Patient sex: M
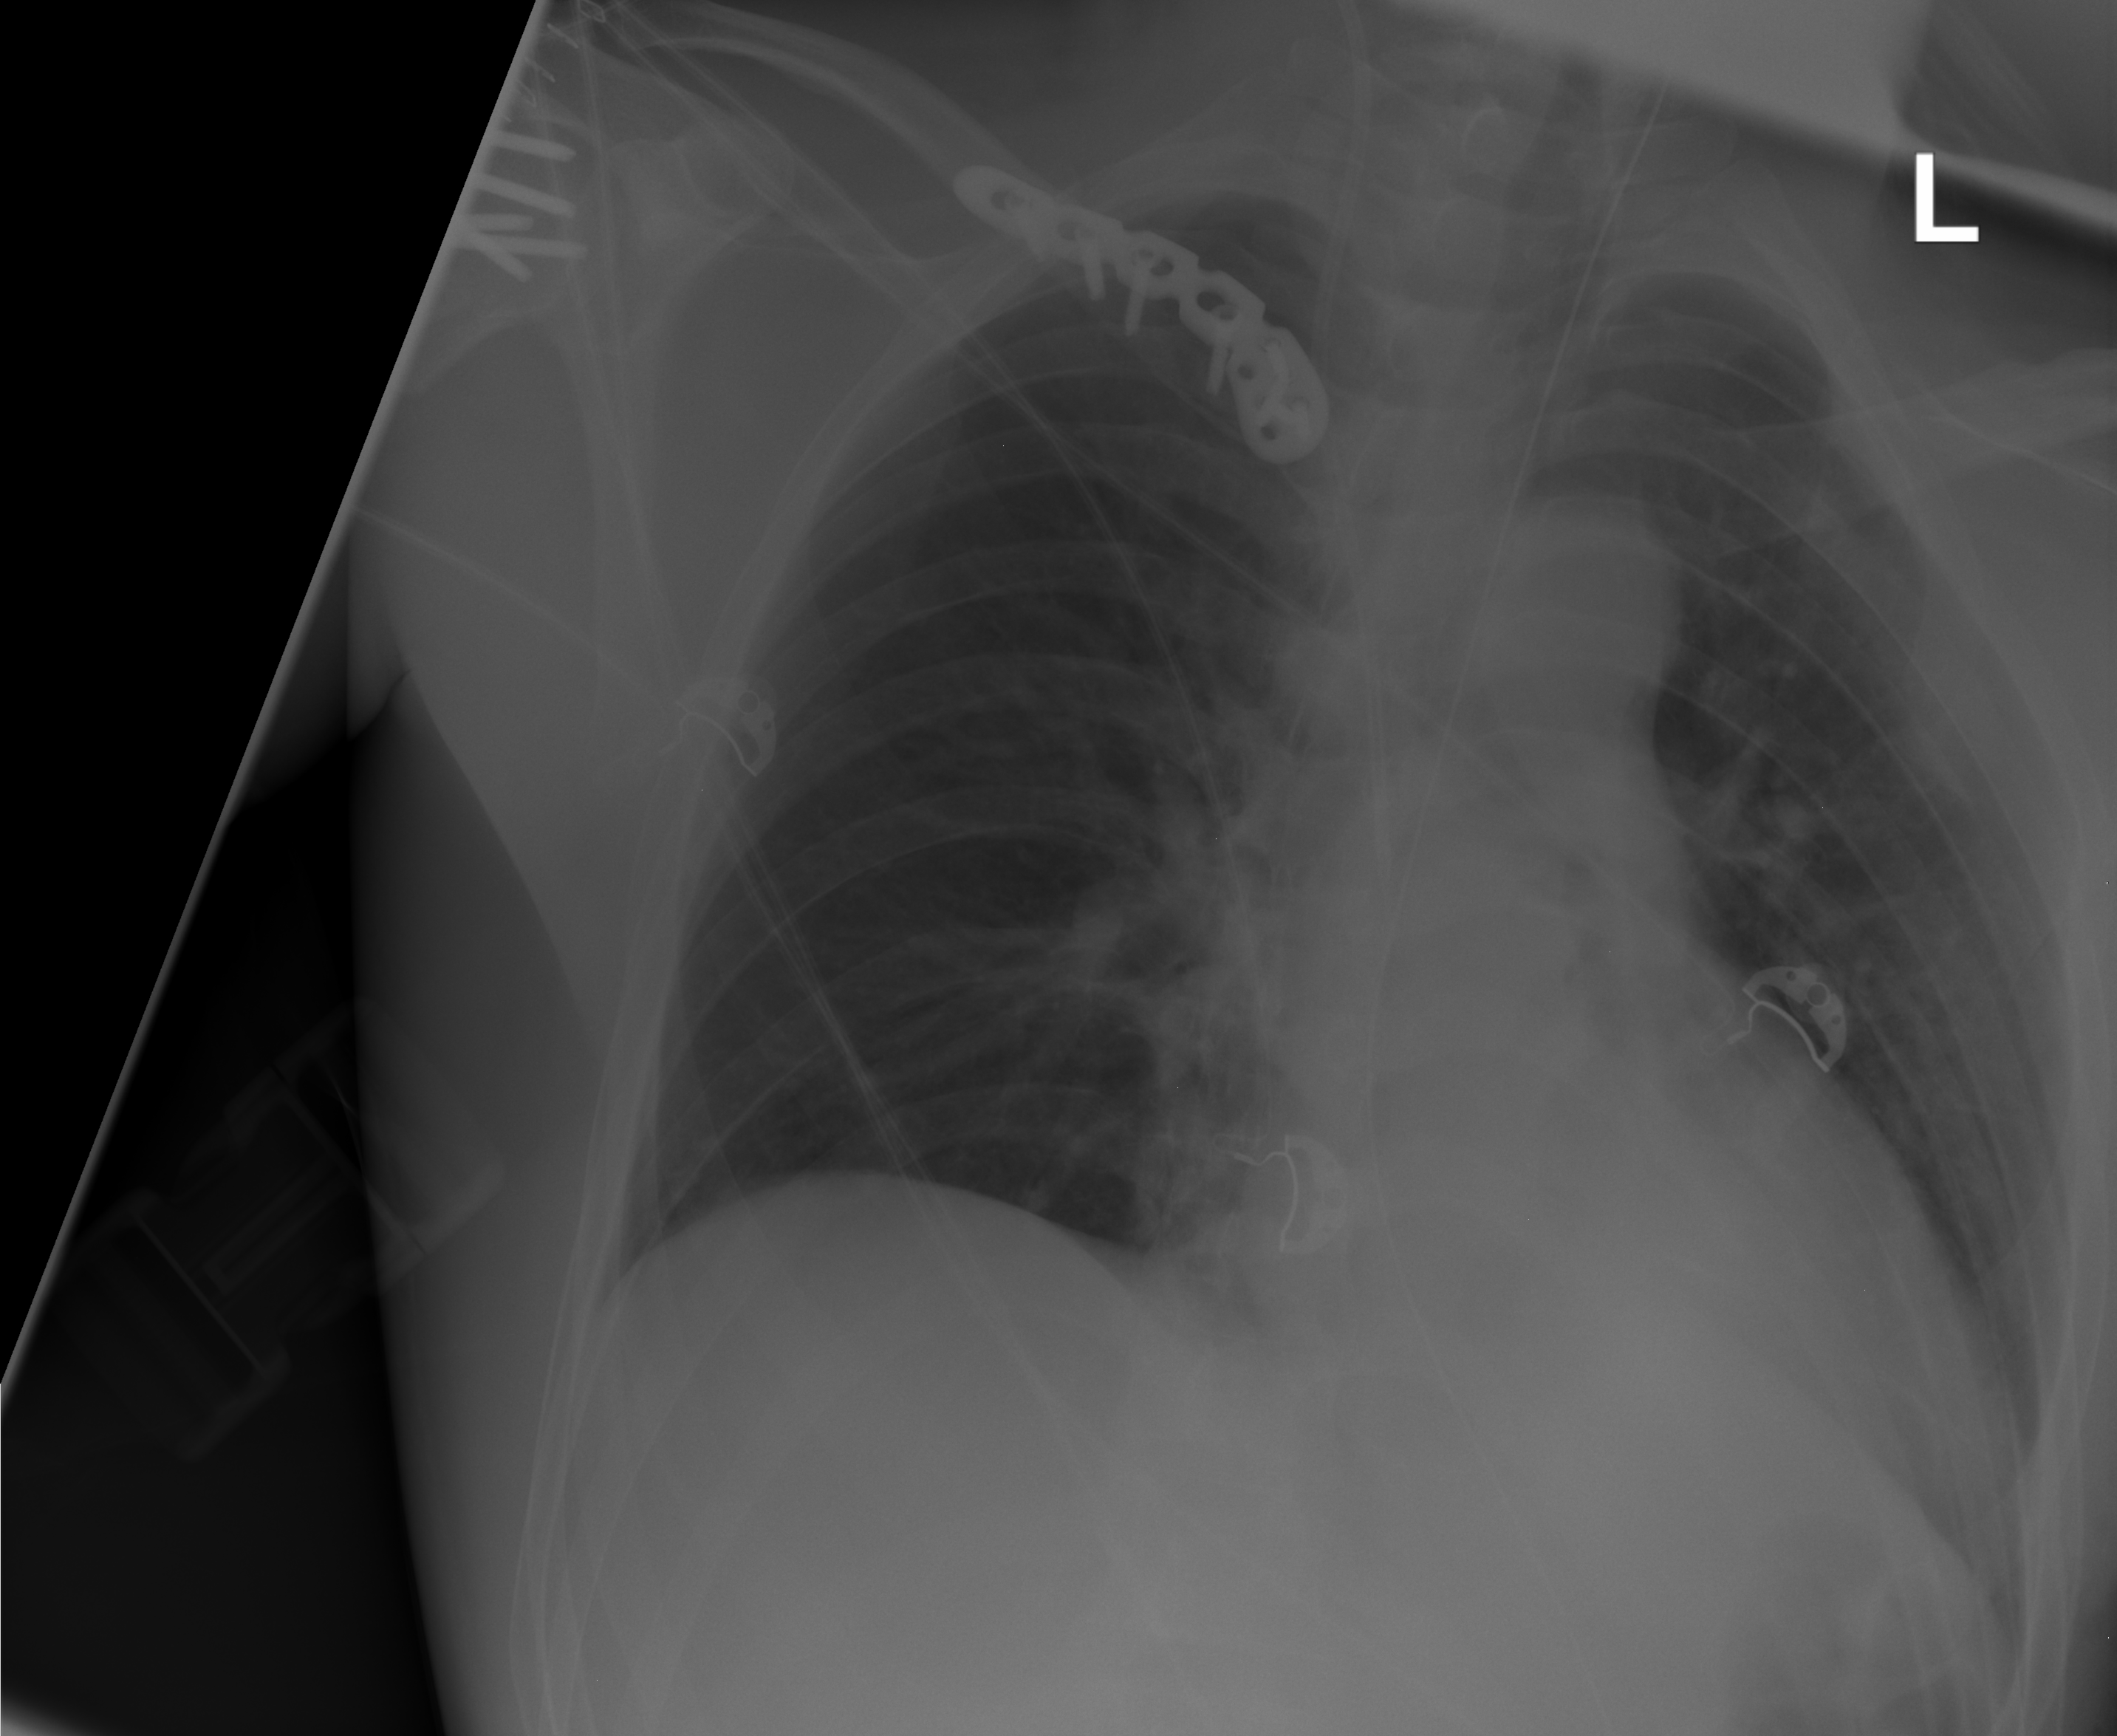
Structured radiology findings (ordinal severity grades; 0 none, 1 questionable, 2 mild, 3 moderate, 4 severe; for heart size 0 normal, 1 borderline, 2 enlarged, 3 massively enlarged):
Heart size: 0
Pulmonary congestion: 0
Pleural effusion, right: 0
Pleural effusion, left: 0
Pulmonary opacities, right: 0
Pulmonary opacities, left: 1
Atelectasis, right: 0
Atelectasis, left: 1